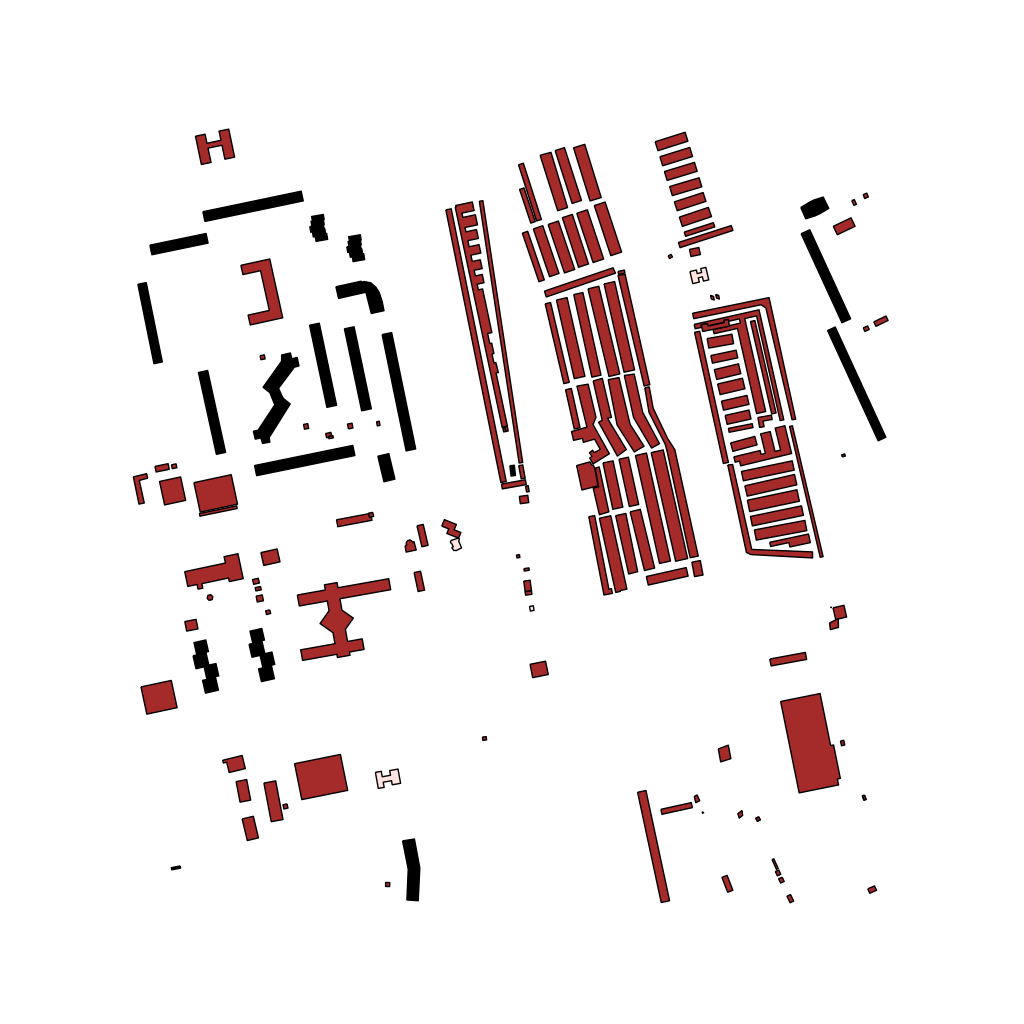
Tags: overhead vector_map, business, industrial, recreation, residential, special, modern, soviet, high_rise, individual_rise, low_rise, medium_rise, density_2, Building, Facility, Gas, 1.0 km²